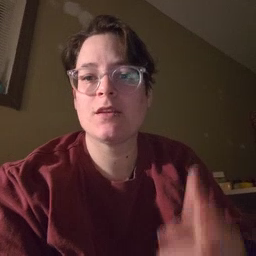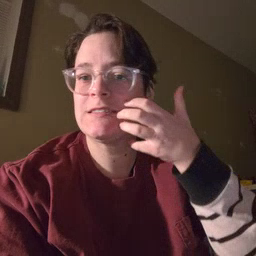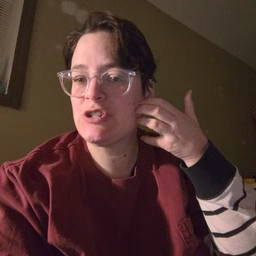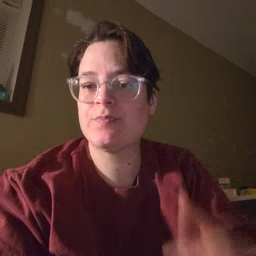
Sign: tiger